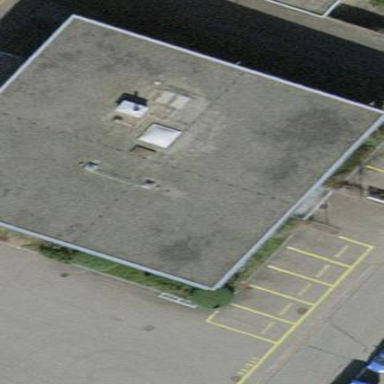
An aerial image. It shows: Commercial building.